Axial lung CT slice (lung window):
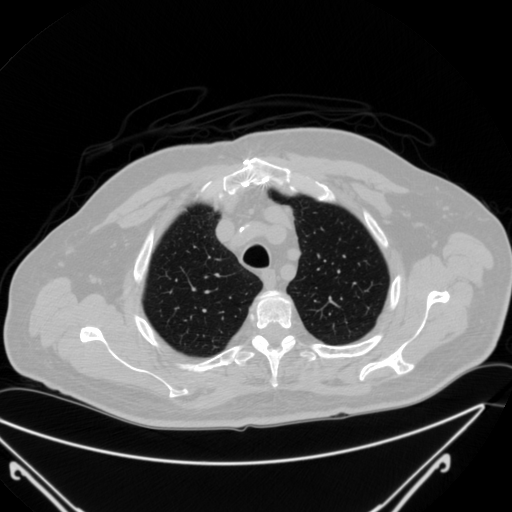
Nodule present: no